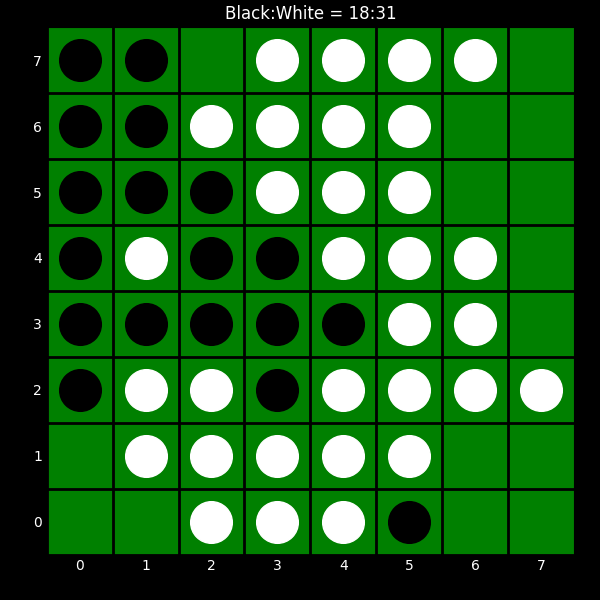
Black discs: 18
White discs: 31